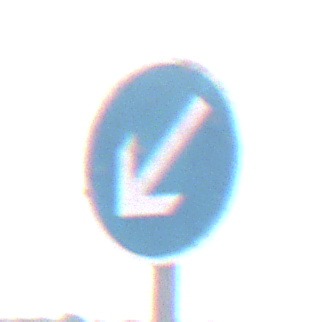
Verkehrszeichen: VorgeschriebeneVorbeifahrtLinks
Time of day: SunriseSunset
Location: Outdoor (Nature)
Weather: PartlyCloudy
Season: NotSpecified
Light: Natural